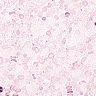
Metastatic tissue present: no